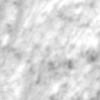
Label: no_change